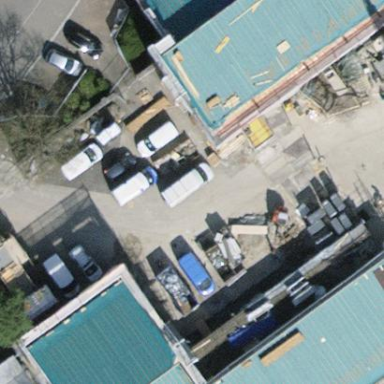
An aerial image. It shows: View of roof of building.